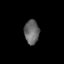
Tissue: skin
Cell type: Epithelial cells
Senescence score: 0.2858
Nuclear area (px): 352
Mean DAPI intensity: 102.881